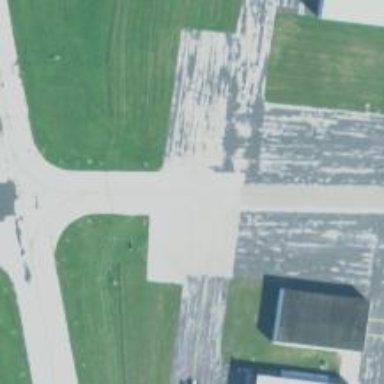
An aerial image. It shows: View of taxiway at the airport.